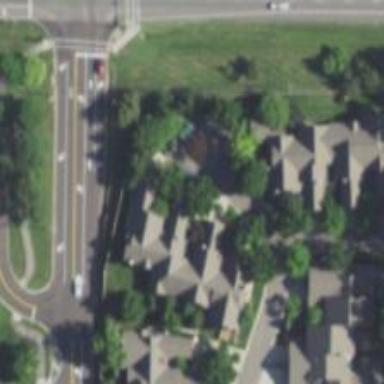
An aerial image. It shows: Turning loop on the road.